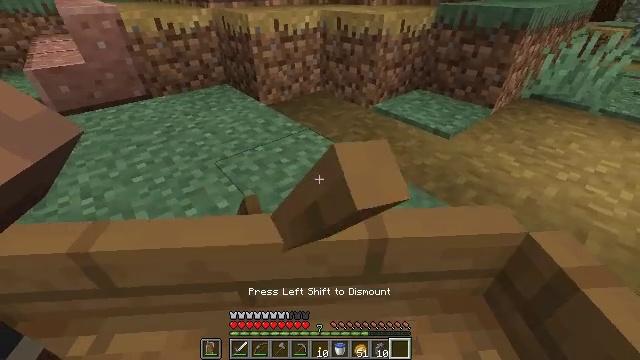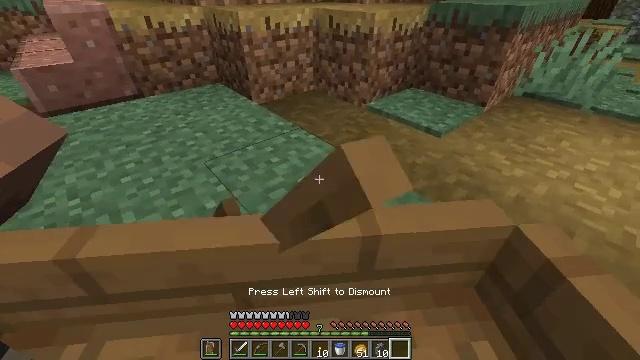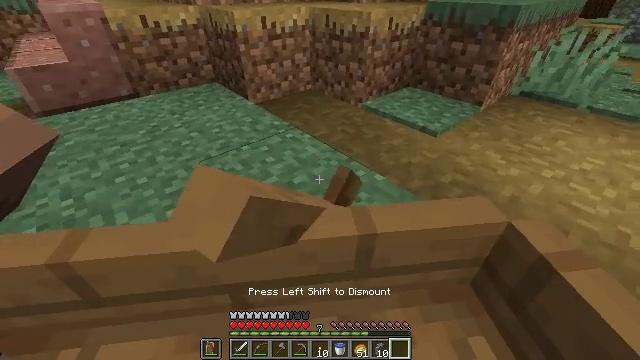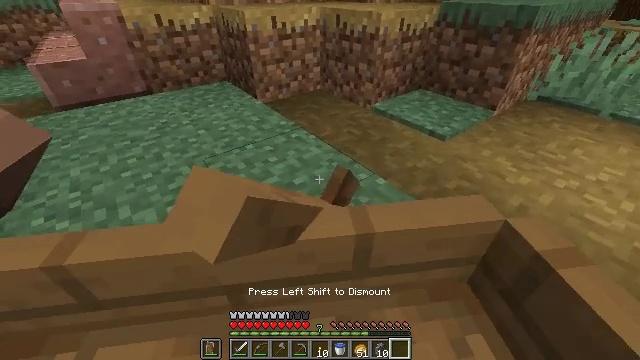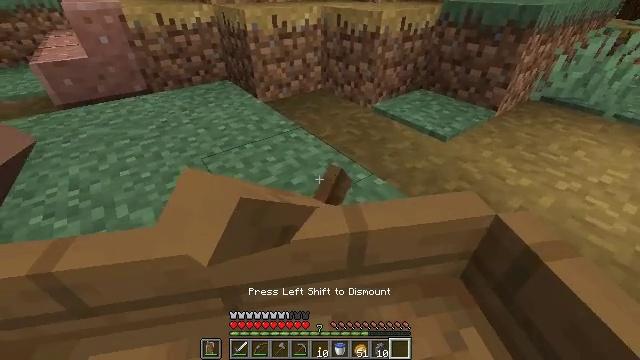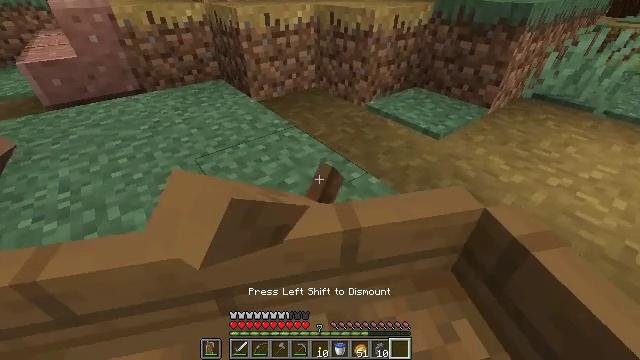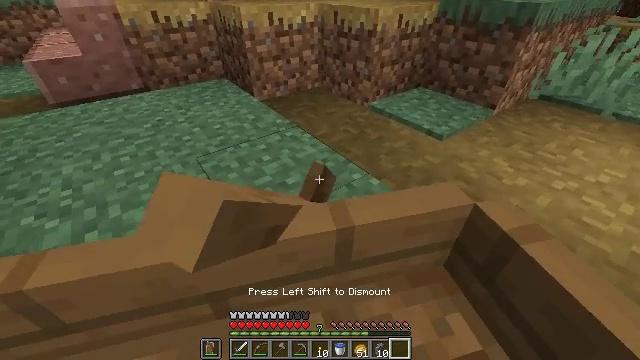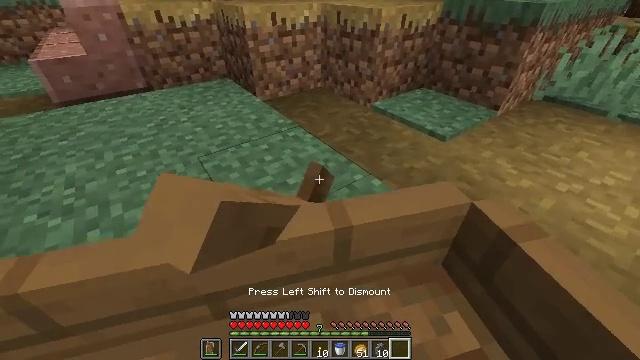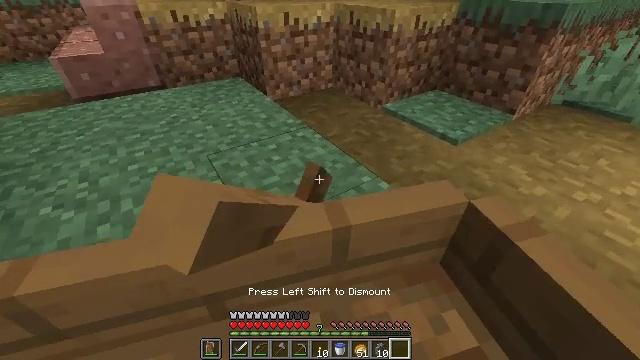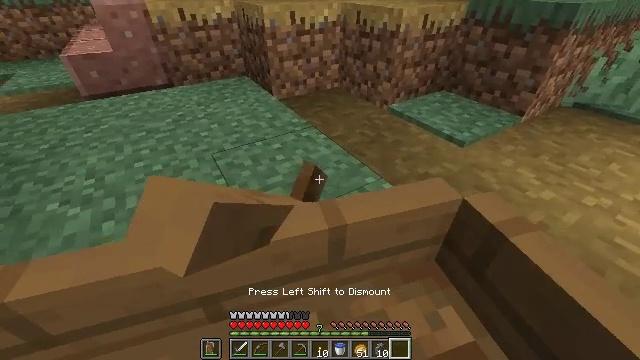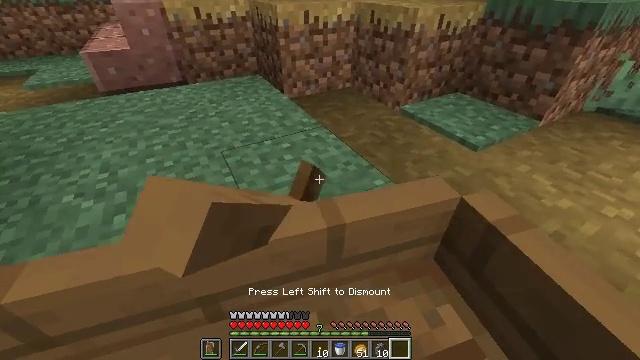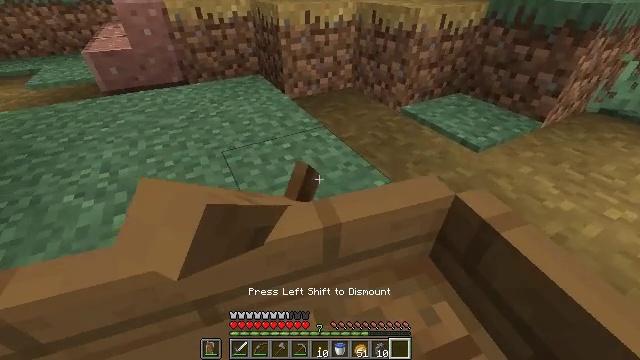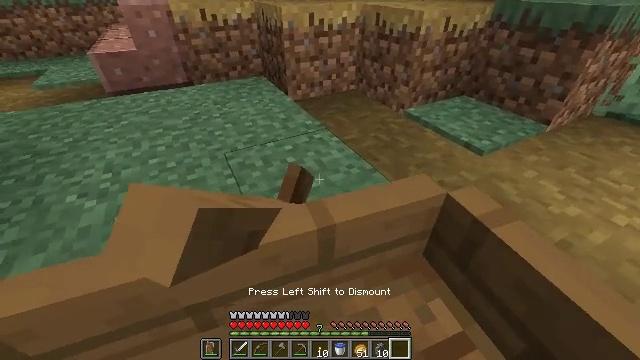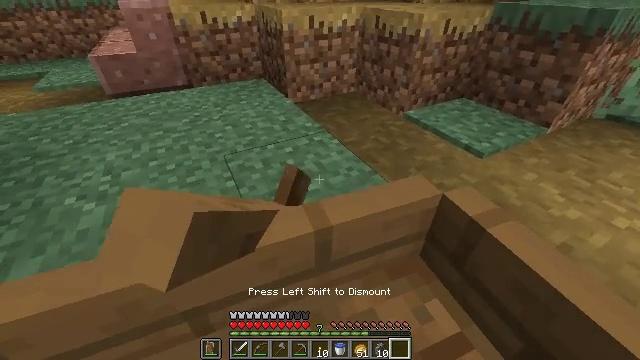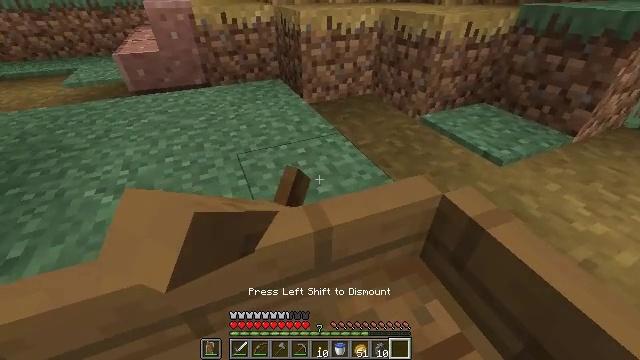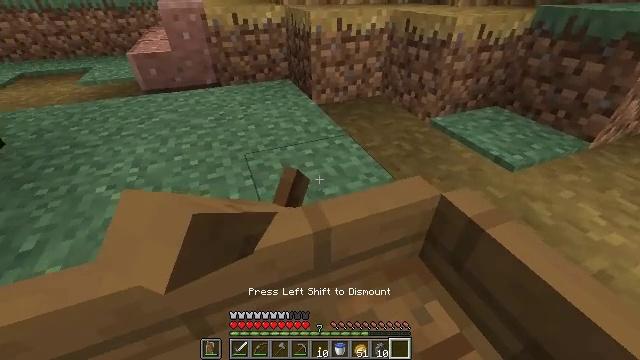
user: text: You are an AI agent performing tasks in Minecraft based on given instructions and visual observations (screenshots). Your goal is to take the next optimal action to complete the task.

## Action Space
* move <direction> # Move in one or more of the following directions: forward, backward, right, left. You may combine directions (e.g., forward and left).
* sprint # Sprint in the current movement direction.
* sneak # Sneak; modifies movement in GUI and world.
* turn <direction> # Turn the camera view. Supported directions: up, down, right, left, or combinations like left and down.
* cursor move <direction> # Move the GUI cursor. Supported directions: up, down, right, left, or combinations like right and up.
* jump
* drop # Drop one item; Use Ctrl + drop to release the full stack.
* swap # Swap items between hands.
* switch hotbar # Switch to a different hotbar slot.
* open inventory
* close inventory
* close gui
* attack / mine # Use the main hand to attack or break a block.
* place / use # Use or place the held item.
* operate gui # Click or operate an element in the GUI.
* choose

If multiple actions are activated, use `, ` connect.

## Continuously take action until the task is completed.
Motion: motion action
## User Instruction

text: Use a pickaxe to mine polished granite stairs.
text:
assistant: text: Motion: move left, turn right
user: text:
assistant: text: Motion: move left, turn right
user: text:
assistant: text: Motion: move left
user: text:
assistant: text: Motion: move left, turn right
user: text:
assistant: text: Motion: move left, turn right
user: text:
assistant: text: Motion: move left, turn right
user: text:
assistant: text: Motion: move left
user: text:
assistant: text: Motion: move left
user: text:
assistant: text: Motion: move left, turn right
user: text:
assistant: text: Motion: move left
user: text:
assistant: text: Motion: move left, turn right
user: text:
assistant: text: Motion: move left, turn right
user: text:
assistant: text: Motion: move left, turn right
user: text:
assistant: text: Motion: move left
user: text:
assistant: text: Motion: move left
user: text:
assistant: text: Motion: move left
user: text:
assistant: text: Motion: move left
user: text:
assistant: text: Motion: move left
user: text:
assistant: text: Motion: move left
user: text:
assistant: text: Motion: move left
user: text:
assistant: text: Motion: move left
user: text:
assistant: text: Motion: move forward and move left
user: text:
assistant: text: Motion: move forward and move left
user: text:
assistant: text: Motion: move forward and move left
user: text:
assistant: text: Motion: move forward and move left
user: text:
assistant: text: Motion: move forward and move left
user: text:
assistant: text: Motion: move forward and move left
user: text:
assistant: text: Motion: move forward and move left
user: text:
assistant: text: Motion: move forward and move left, turn right
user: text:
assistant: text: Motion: move forward and move left